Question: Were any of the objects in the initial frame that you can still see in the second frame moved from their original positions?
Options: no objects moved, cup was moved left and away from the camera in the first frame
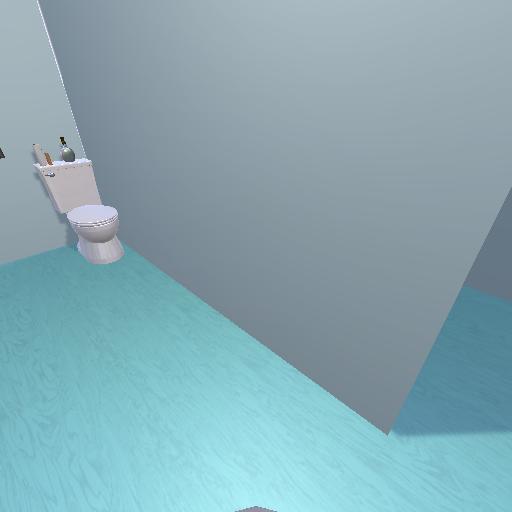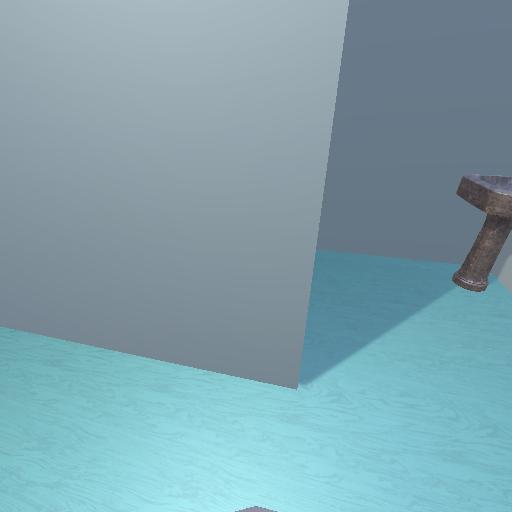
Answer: no objects moved